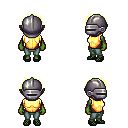
a pixel art fantasy rpg character, female body template, orc, green skin, gold chest armor, teal pants, gold bedhead hairstyle, metal helm, ghillies, four views (front, back, left, right), 2x2 character sprite sheet, small pixel art, hard edges, no anti-aliasing